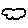
Label: cloud